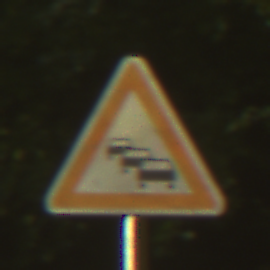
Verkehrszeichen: Stau
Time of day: SunriseSunset
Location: Outdoor (Nature)
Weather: PartlyCloudy
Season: NotSpecified
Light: Natural